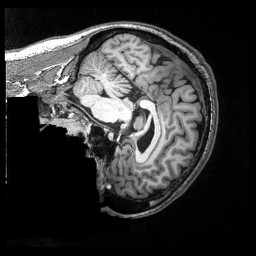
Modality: T1w
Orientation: sagittal
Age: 39
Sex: male
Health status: healthy
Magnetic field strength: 3 T
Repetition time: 2.53 s
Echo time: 0.00331 s